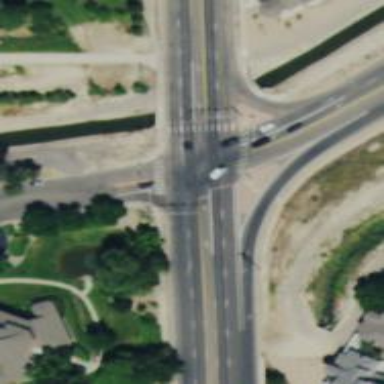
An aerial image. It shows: Zebra crossing on the road.